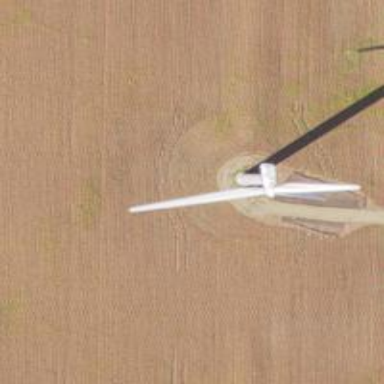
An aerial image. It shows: Wind generator in the form of horizontal axis wind turbine.